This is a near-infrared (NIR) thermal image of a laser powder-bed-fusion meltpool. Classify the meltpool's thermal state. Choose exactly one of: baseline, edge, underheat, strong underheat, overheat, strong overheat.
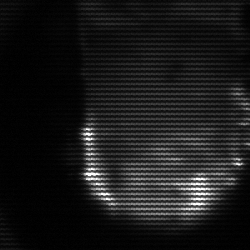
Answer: baseline